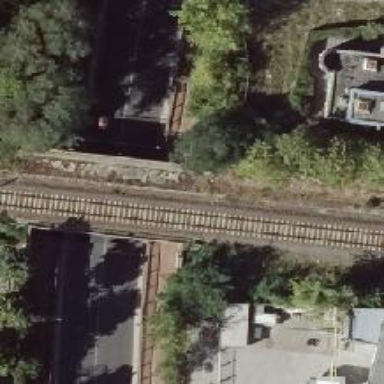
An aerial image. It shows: Bridge over electrified railway with contact line.